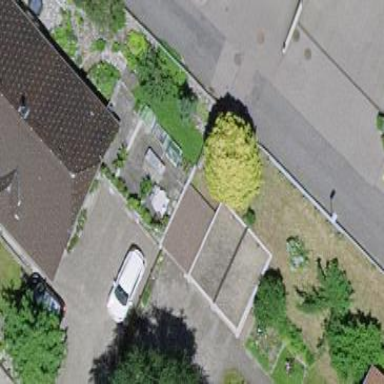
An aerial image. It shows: Garage building.